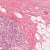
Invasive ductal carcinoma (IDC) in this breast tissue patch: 0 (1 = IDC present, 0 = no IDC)